Field crop: maize
Growth stage: 2
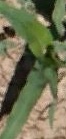
Species: maize